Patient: sex F, age 57
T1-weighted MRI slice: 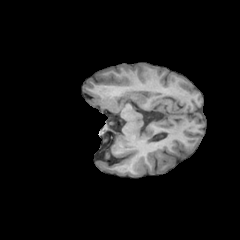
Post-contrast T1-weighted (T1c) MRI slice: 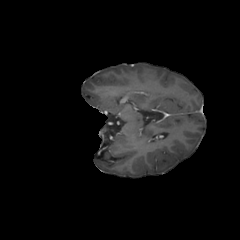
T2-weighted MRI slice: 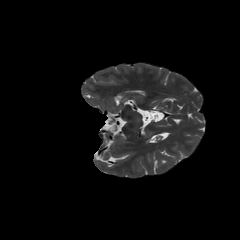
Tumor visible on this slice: no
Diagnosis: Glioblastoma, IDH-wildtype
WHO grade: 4